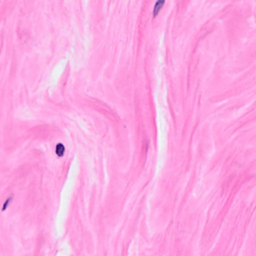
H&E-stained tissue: Breast